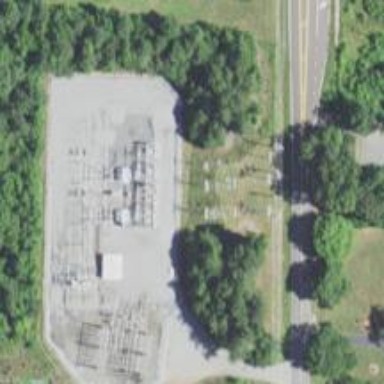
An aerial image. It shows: Distribution level power substation enclosed by fence.